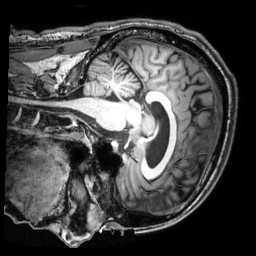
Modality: T1w
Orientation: sagittal
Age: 43
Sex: male
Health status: healthy
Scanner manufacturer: philips
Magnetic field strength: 3 T
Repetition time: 0.008135 s
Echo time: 0.003731 s